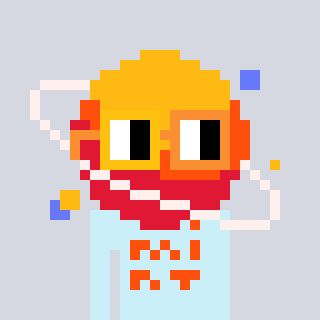
a pixel art character with square yellow and orange glasses, a saturn-shaped head and a cold-colored body on a cool background